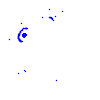
Particle: kaon